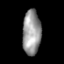
Tissue: prostate
Cell type: T cells
Senescence score: 0.3496
Nuclear area (px): 801
Mean DAPI intensity: 152.84